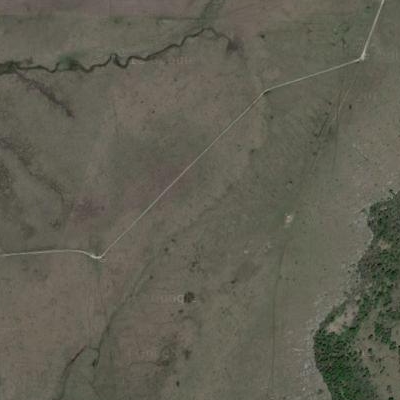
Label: aGrass